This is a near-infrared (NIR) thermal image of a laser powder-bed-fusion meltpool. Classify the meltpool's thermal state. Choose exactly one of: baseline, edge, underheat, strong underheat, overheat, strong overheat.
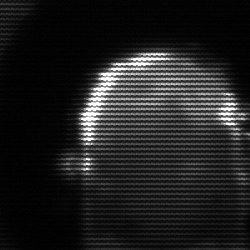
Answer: baseline